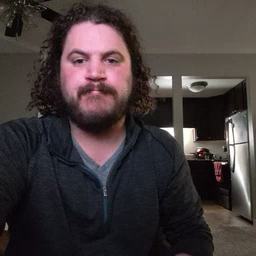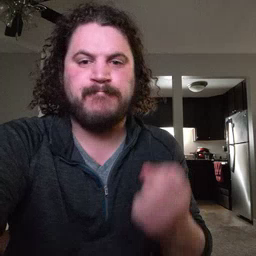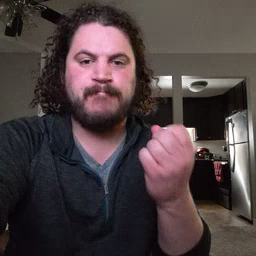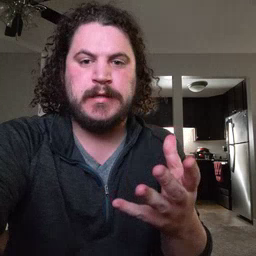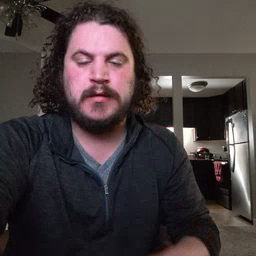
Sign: many